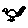
Label: bird